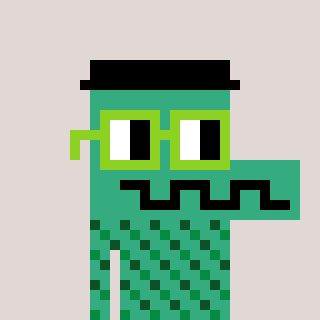
a pixel art character with square light green glasses, a crocodile-shaped head and a teal-colored body on a warm background